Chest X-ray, AP view. Patient: 34 years old, sex M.
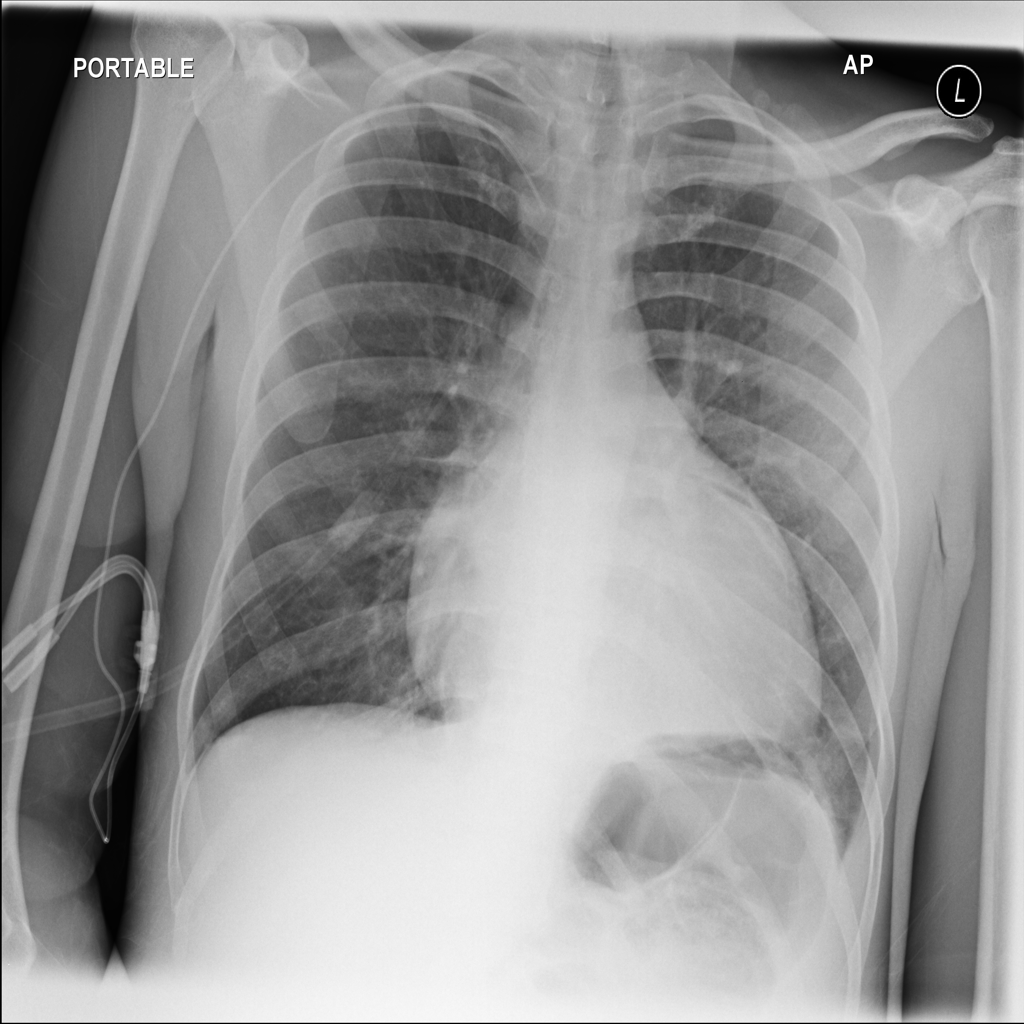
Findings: Effusion